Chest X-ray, PA view. Patient: 75 years old, sex F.
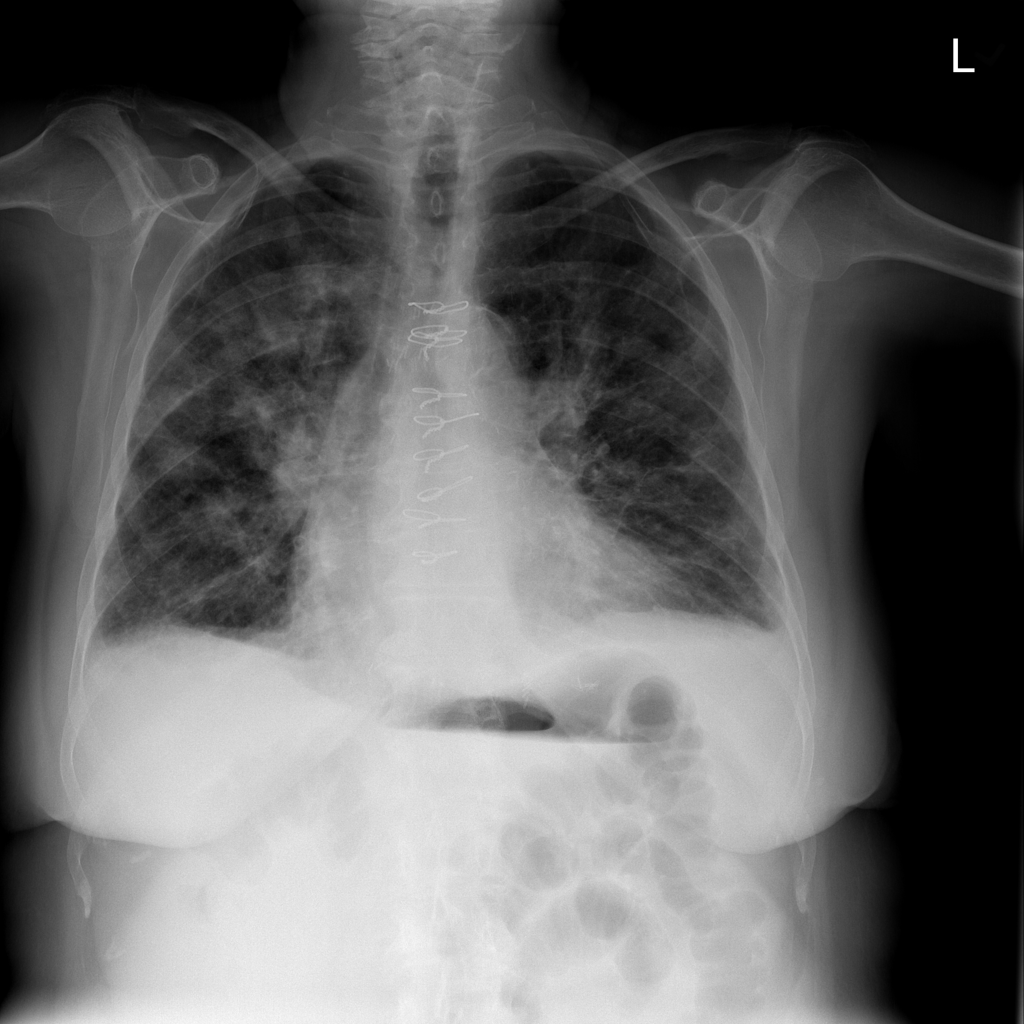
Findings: Infiltration, Pneumonia